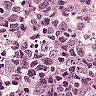
Metastatic tissue present: no